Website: lowes
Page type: review-order
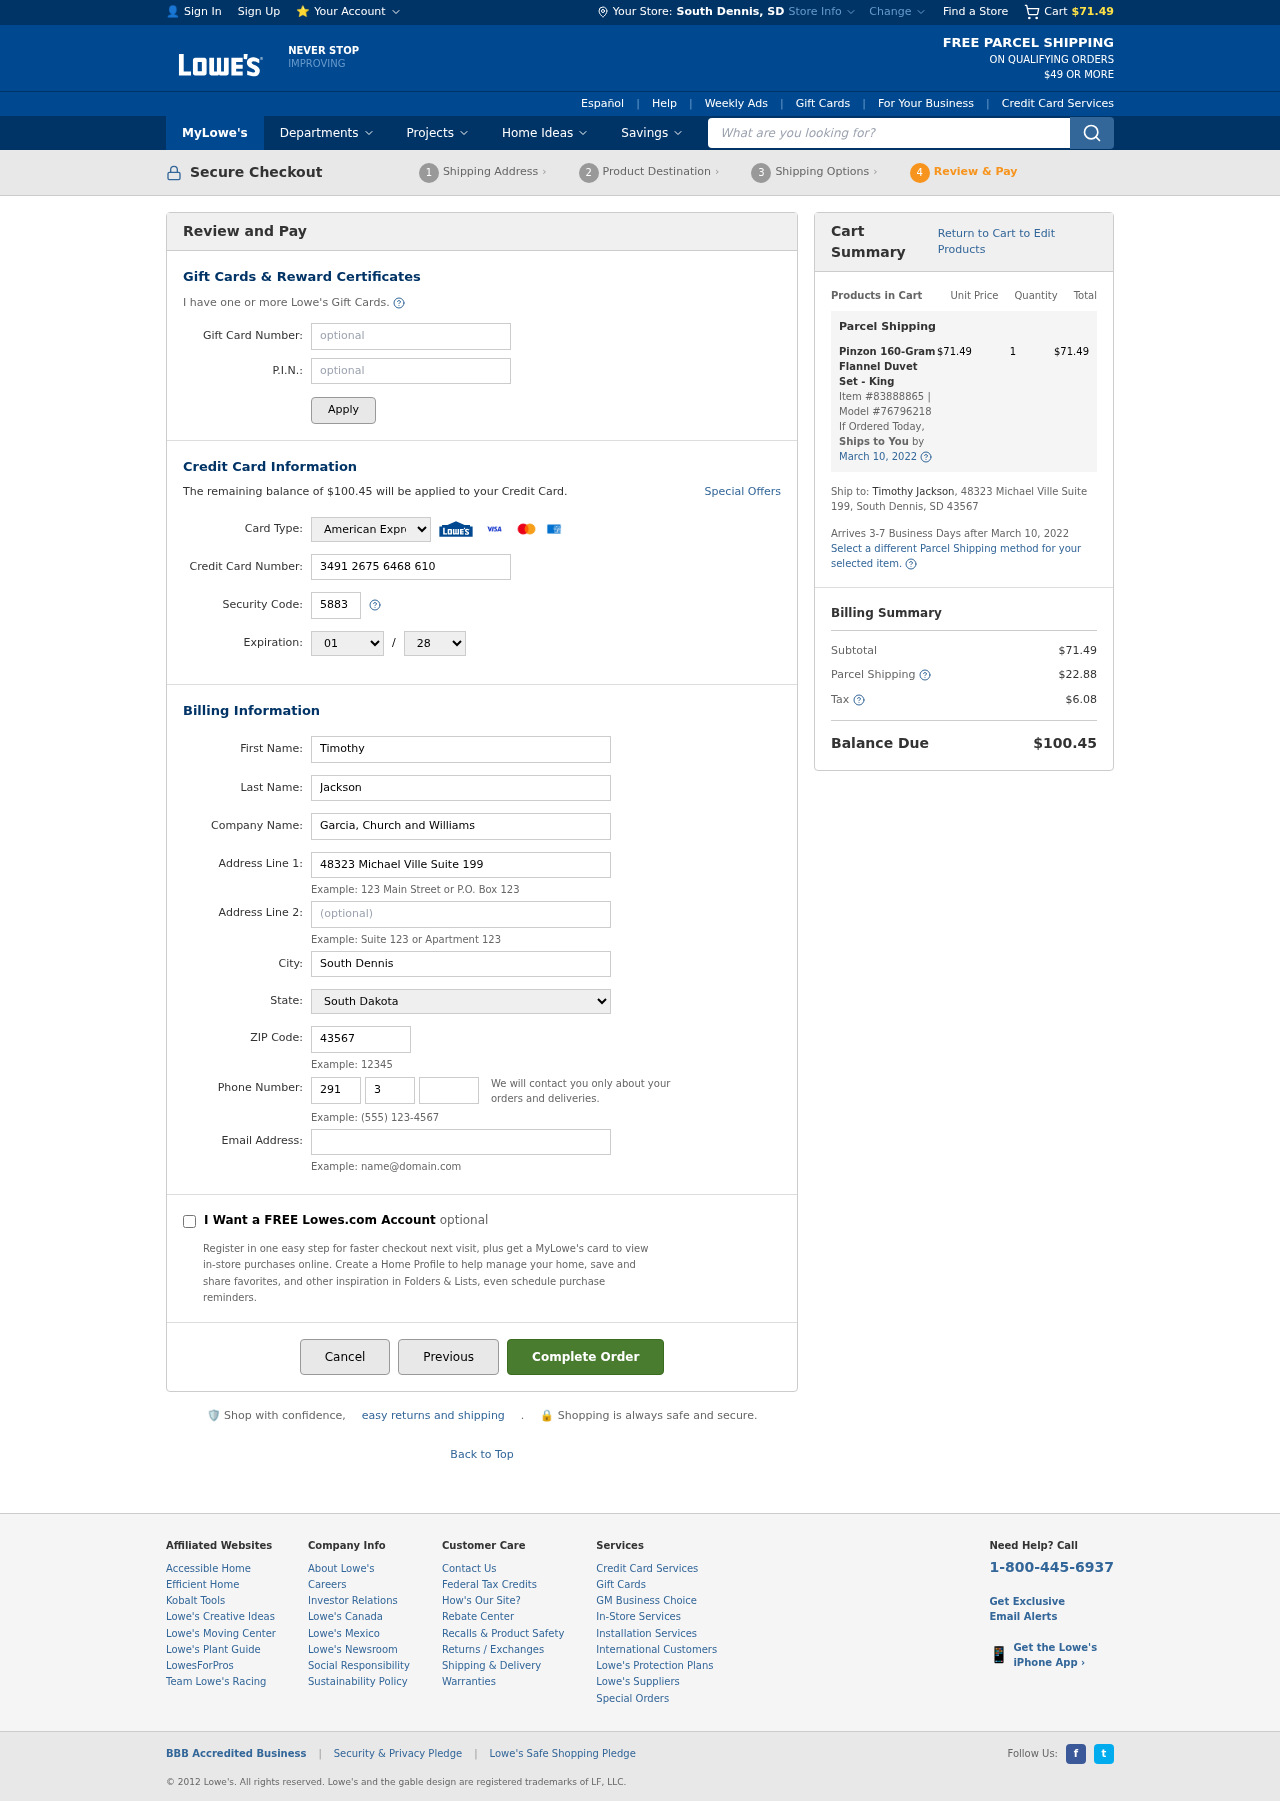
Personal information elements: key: PII_CARD_CVV
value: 5883
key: PII_CARD_EXPIRY_MONTH
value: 01
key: PII_CARD_EXPIRY_YEAR
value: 28
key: PII_CARD_NUMBER
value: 3491 2675 6468 610
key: PII_CARD_TYPE
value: American Express
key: PII_CITY
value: South Dennis
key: PII_CITY_STATE
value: South Dennis, SD
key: PII_COMPANY
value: Garcia, Church and Williams
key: PII_EMAIL
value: timothy.jackson@hotmail.com
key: PII_FIRSTNAME
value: Timothy
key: PII_LASTNAME
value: Jackson
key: PII_PHONE_AREA
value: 291
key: PII_PHONE_PREFIX
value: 310
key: PII_PHONE_SUFFIX
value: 8658
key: PII_POSTCODE
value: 43567
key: PII_STATE
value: South Dakota
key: PII_STREET
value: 48323 Michael Ville Suite 199
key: PII_STREET2
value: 48323 Michael Ville Suite 199
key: PII_FULLNAME2
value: Timothy Jackson
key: PII_STATE_ABBR
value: SD
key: PII_POSTCODE_FULL
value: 43567
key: PII_CITY_STATE_ZIP
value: South Dennis, SD 43567
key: PII_POSTCODE_NUMERIC
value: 43567
Product elements: key: PRODUCT1_NAME
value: Pinzon 160-Gram Flannel Duvet Set - King
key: PRODUCT1_PRICE
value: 71.49
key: PRODUCT1_QUANTITY
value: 1
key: PRODUCT1_ITEM_NUMBER
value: Item #83888865
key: PRODUCT1_MODEL_NUMBER
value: Model #76796218
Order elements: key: ORDER_SUBTOTAL
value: $71.49
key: ORDER_BALANCE_DUE
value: $100.45
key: ORDER_SHIPPING_DATE
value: March 10, 2022
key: ORDER_ITEM_TOTAL
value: $71.49
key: ORDER_SHIPPING_DATE2
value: March 10, 2022
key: ORDER_SHIPPING_COST
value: $22.88
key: ORDER_TAX
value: $6.08
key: ORDER_TOTAL
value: $100.45
Search elements: key: HEADER_SEARCH
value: What are you looking for?